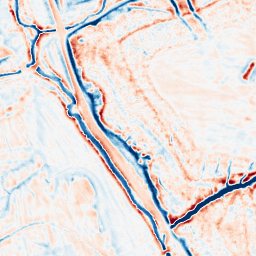
Category: edge_preserving
Decomposition family: bilateral
Decomposition parameters: d: 15
sigma_color: 75
sigma_space: 50
Upsampling method: cubic_mitchell
Upsampling parameters: scale: 2
Upsampling scale: 2